Question:
'''
<Viewport2DVisual3D>
<Viewport2DVisual3D.Transform>
<Transform3DGroup>
<RotateTransform3D>
<RotateTransform3D.Rotation>
<AxisAngleRotation3D x:Name="Win1Angle" Angle="0" Axis="0, 1, 0" />
</RotateTransform3D.Rotation>
</RotateTransform3D>
<ScaleTransform3D x:Name="ScaleUp" />
<ScaleTransform3D x:Name="ScaleDown" />
<TranslateTransform3D x:Name="MoveCenter1" />
</Transform3DGroup>
</Viewport2DVisual3D.Transform>
<!-- The Geometry, Material, and Visual for the Viewport2DVisual3D -->
<Viewport2DVisual3D.Geometry>
<!-- positions of triangle 0 1 2 3 -->
<MeshGeometry3D Positions="-.78,.58,0 -.78,-.58,0 .78,-.58,0 .78,.58,0"
TextureCoordinates="0,0 0,1 1,1 1,0"
TriangleIndices="0 1 2 0 2 3" />
</Viewport2DVisual3D.Geometry>
<Viewport2DVisual3D.Material>
<DiffuseMaterial Viewport2DVisual3D.IsVisualHostMaterial="True" Brush="White"/>
</Viewport2DVisual3D.Material>
<Grid x:Name="grdHolder1" VerticalAlignment="Center" HorizontalAlignment="Center" ClipToBounds="False" Opacity="1" />
</Viewport2DVisual3D>
'''
I am using 3d in my WPF form. My forms are usercontrols. At runtime, I just create instance of the usercontrol and add to the grdHolder1 in the viewport. But the combobox items are not proportional to the combobox. How to make it proportional?
Anyone!!!! ?
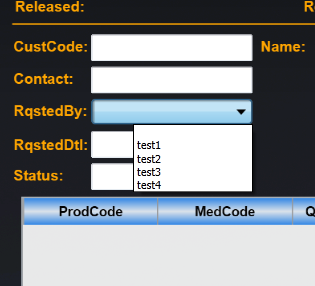
Answer: The problem you face is that the combobox uses a <URL> which is basically another window.
> A displays its content in its own window on the screen.
I believe that are going to need to apply your transformations to the controls inside the popup window as well as the main combo box.
If you take a look at the <URL> then it is supposed to have a PART_Popup that you can restyle. However the x:Name definition seems to missing on the popup defintion on that page, so I'd check the style by editing a copy on Expression Blend to make sure it matches.
Extract from <URL>
...
...